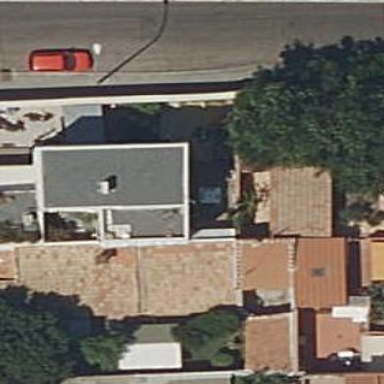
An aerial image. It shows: Simple and straightforward house.